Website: bh-photo
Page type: customer-info-address
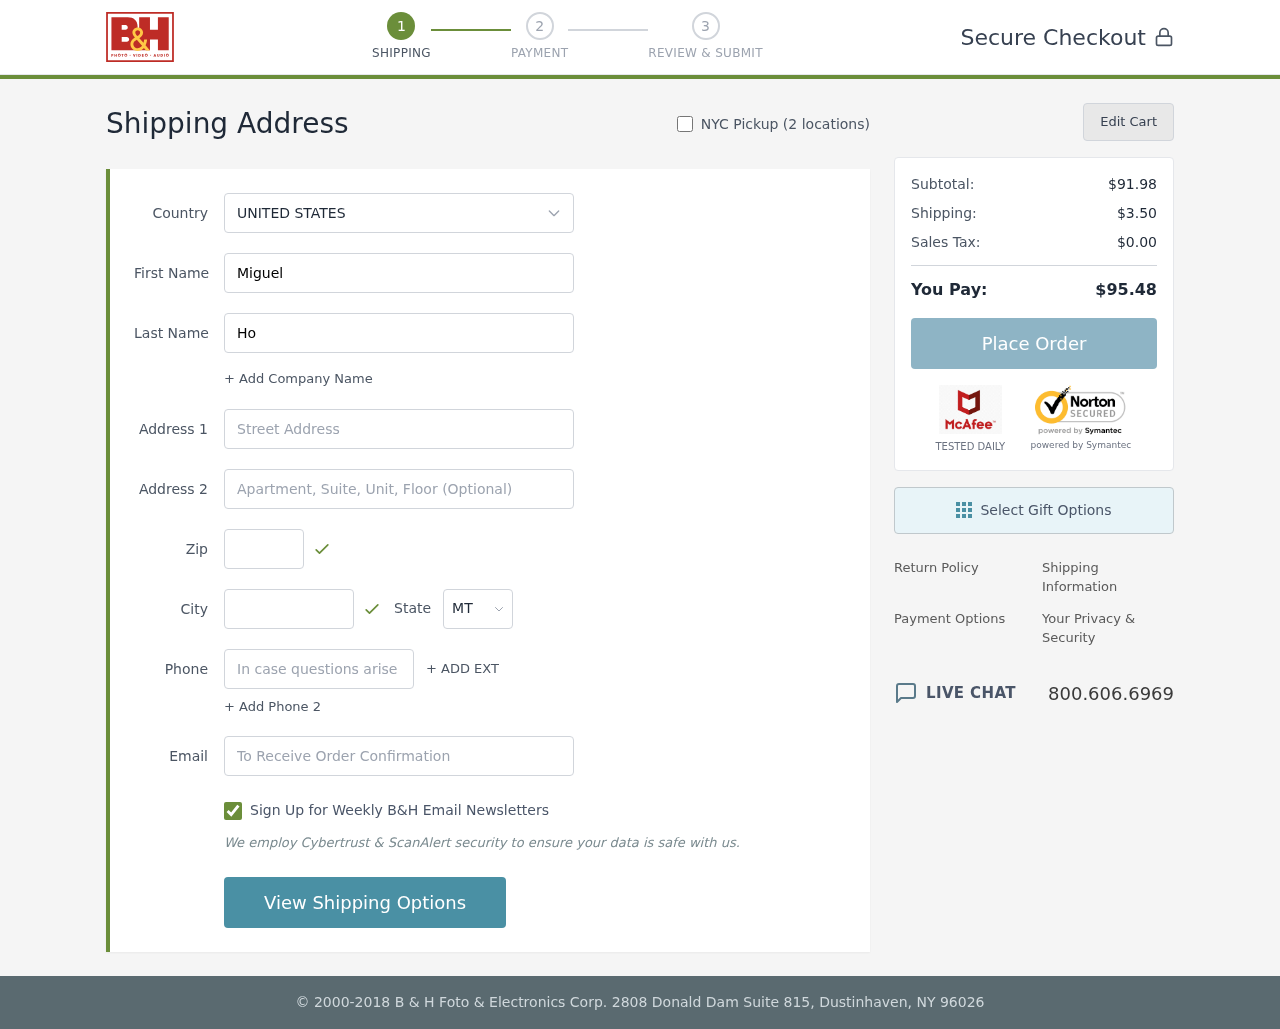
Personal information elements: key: PII_CITY
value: Patrickhaven
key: PII_COUNTRY
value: United States
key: PII_EMAIL
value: miguelhoward@hotmail.com
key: PII_FIRSTNAME
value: Miguel
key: PII_LASTNAME
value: Howard
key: PII_PHONE
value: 9377461215
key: PII_POSTCODE
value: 83544
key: PII_STATE_ABBR
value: MT
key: PII_STREET
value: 214 Kennedy Course
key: PII_STREET2
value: Apt. 816
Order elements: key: ORDER_SUBTOTAL
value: $91.98
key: ORDER_SHIPPING_COST
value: $3.50
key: ORDER_TAX
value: $0.00
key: ORDER_TOTAL
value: $95.48